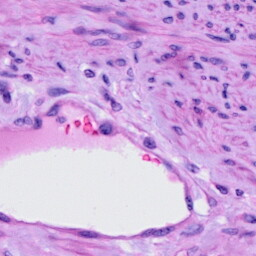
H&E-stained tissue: Cervix